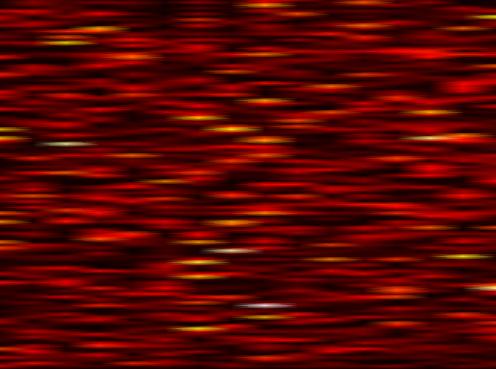
Label: UFMC